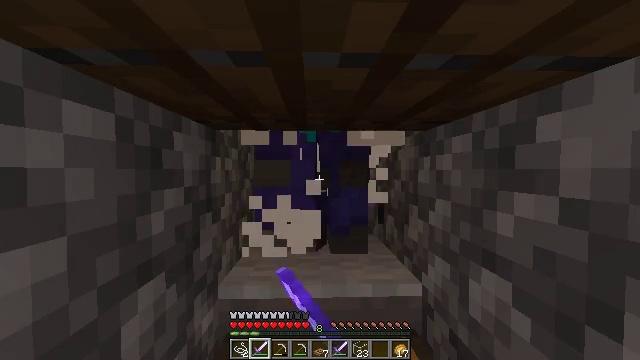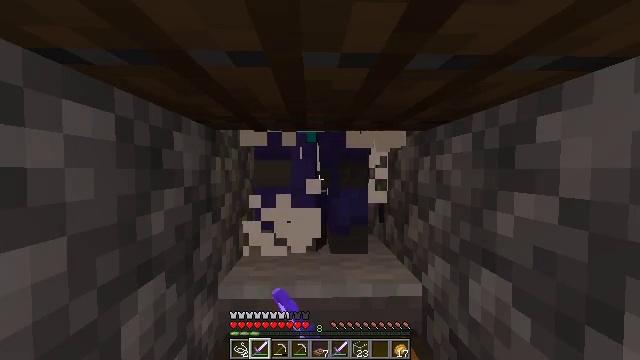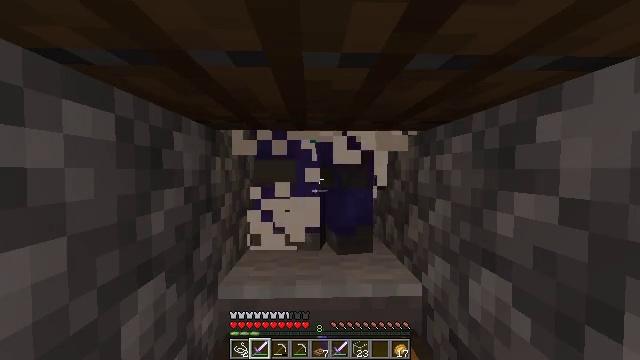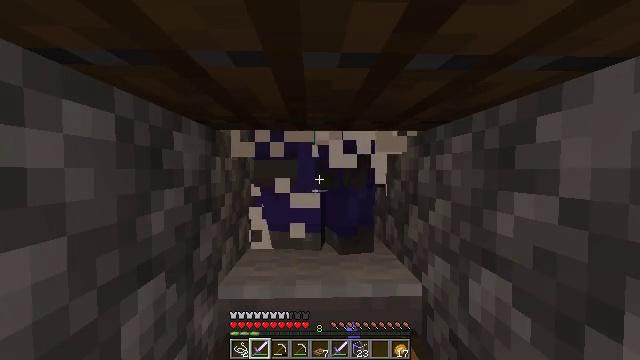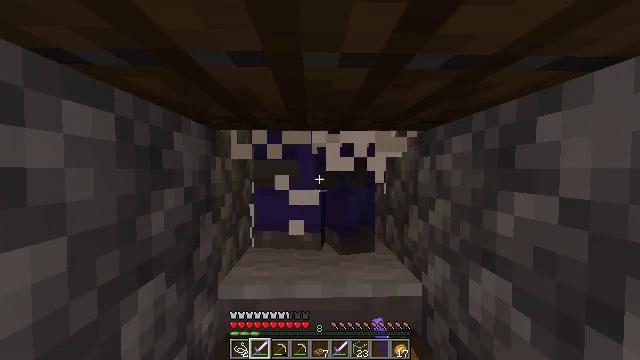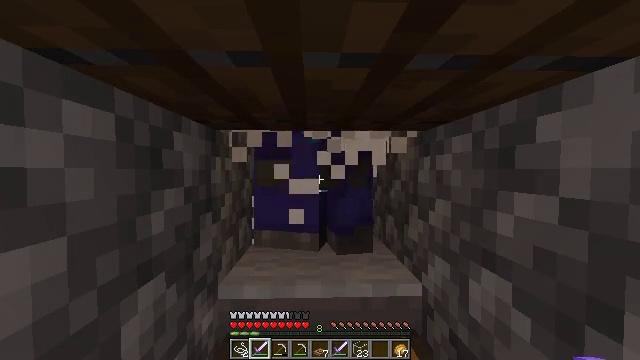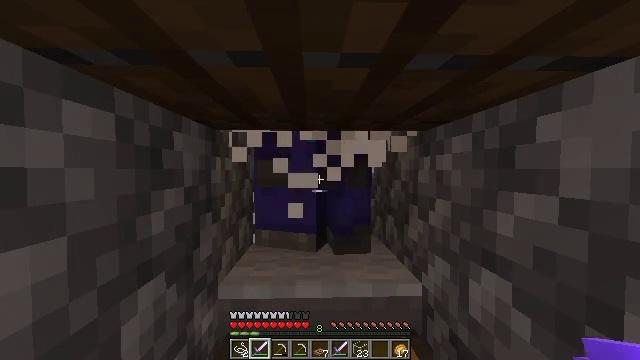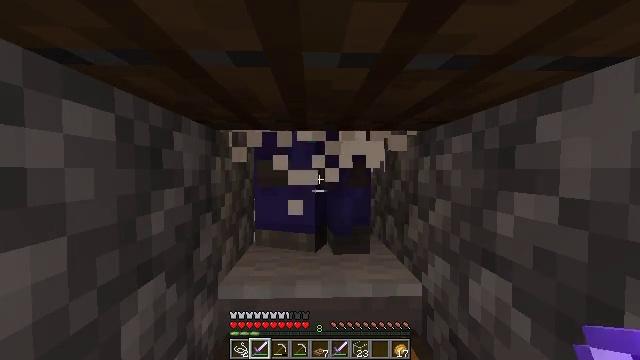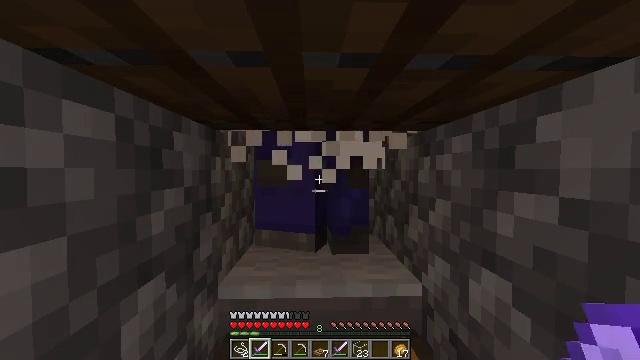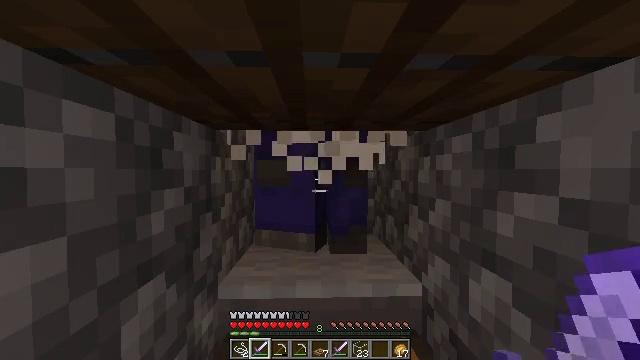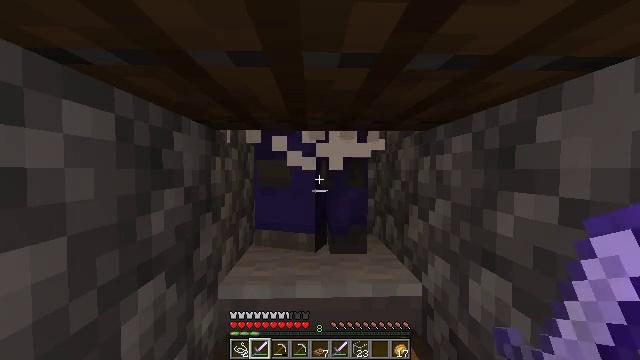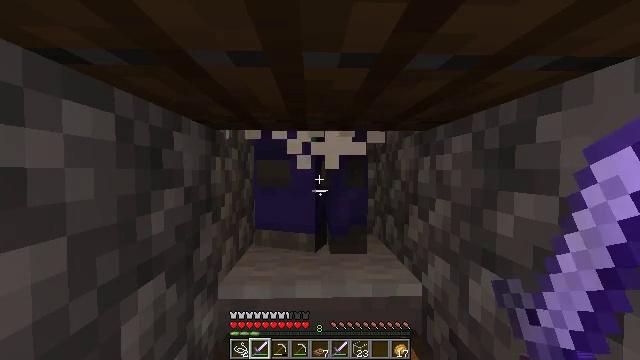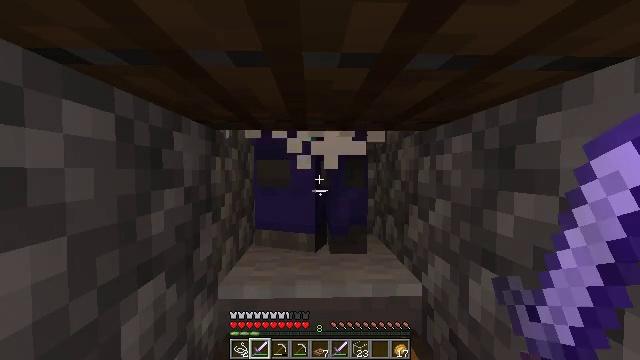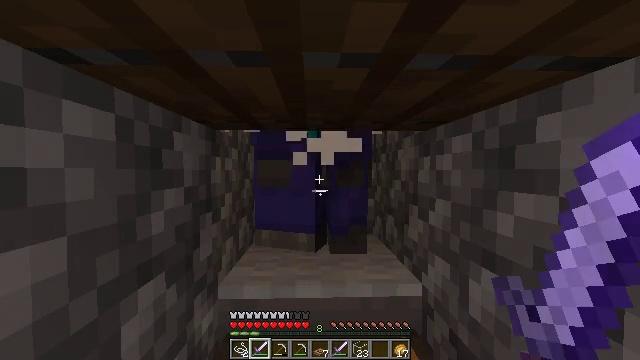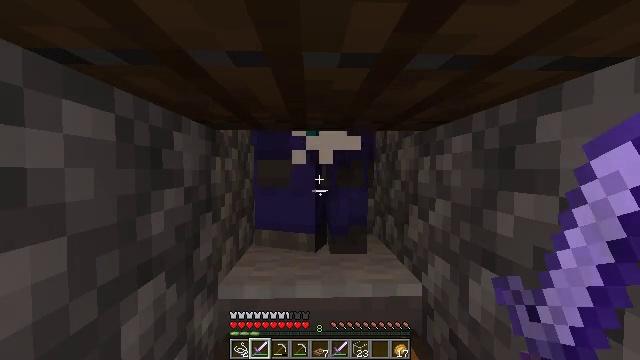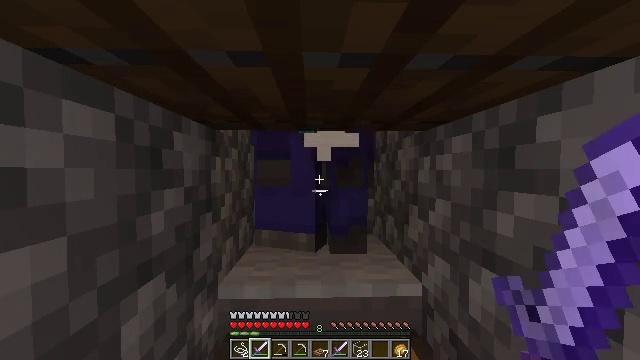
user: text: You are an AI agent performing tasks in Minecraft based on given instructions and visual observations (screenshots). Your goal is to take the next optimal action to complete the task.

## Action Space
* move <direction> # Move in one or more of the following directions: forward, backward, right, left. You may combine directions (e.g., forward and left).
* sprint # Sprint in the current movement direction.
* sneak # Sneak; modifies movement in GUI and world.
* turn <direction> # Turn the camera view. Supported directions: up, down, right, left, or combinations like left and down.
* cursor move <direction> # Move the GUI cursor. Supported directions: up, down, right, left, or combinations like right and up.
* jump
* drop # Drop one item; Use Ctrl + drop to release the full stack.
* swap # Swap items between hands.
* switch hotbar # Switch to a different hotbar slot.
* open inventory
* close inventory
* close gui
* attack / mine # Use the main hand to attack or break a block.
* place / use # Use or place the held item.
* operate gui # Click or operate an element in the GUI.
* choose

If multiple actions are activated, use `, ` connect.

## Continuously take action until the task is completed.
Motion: motion action
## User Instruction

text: Kill mobs.
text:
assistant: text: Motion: attack / mine
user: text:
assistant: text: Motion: attack / mine
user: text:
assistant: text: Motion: attack / mine
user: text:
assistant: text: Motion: attack / mine
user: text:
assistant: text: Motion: attack / mine
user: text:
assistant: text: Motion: attack / mine
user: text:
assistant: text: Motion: no_op
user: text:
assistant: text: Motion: no_op
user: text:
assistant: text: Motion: no_op
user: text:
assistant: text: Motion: no_op
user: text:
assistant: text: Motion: no_op
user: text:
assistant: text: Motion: no_op
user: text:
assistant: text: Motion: no_op
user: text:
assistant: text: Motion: no_op
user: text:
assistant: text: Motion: no_op
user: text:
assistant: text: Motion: no_op
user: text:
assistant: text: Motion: no_op
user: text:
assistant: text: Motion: no_op
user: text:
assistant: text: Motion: no_op
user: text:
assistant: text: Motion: attack / mine
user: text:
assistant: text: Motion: attack / mine
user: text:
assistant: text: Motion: attack / mine
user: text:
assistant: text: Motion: attack / mine
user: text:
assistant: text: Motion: attack / mine
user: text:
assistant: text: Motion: attack / mine
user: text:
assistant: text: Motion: no_op
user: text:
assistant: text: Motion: no_op
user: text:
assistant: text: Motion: no_op
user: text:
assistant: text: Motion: no_op
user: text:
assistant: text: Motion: no_op